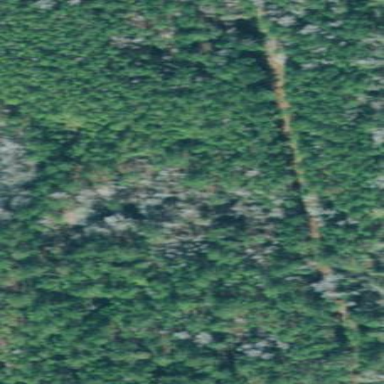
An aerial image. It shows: Woodland with needle-leaved trees.